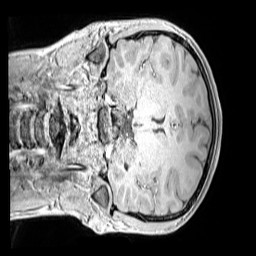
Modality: MP2RAGE
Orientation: coronal
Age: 13
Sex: male
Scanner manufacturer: siemens
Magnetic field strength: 3 T
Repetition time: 4 s
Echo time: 0.00299 s